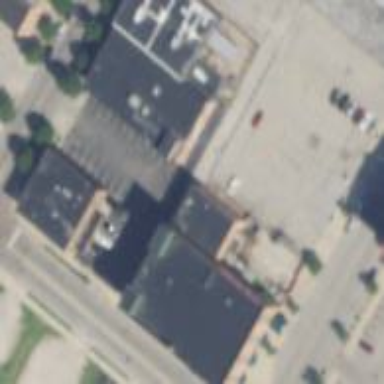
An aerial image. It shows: Restaurant building.